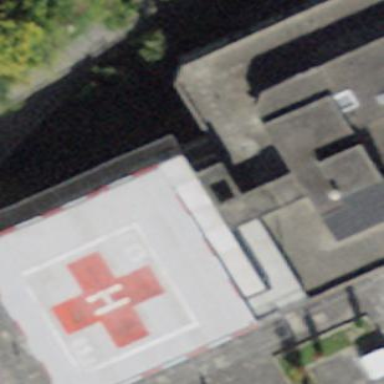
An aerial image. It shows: Image of helipad at airport.